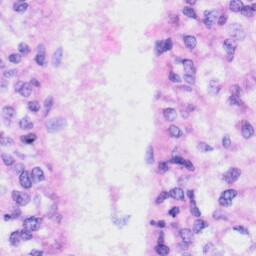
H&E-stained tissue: Liver